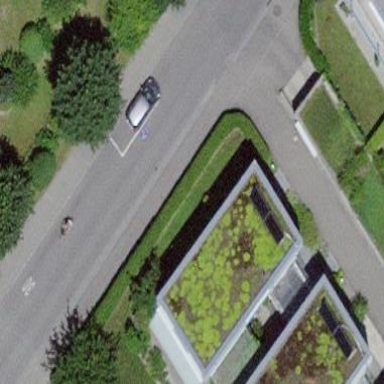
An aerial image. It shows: Flat-roofed building.